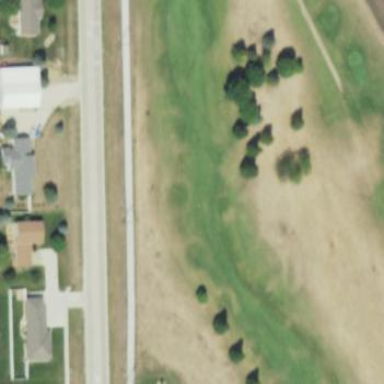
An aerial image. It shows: Golf fairway covered with lush grass.